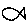
Label: fish